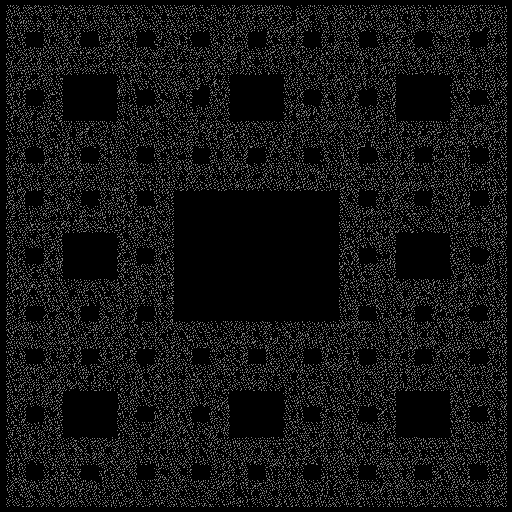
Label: sierpinski_carpet